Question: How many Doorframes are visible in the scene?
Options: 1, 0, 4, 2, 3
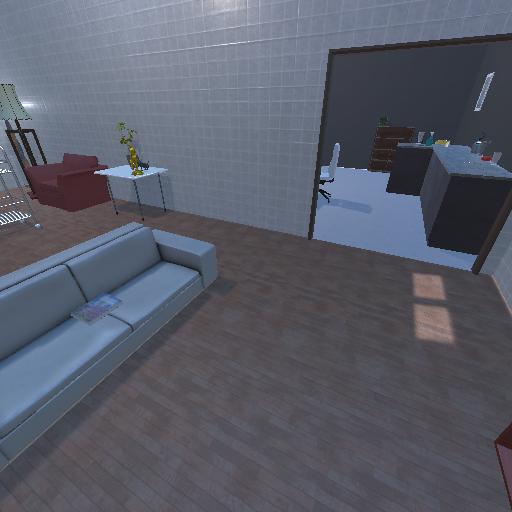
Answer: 1